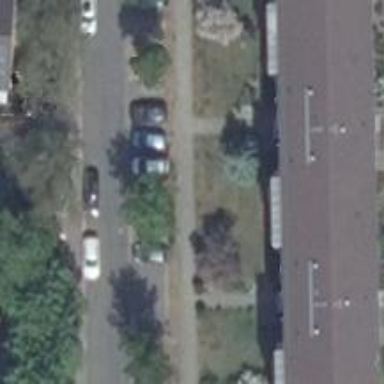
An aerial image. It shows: Urban tree with needle-leaved evergreen.